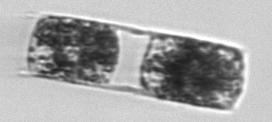
Label: Hemiaulus